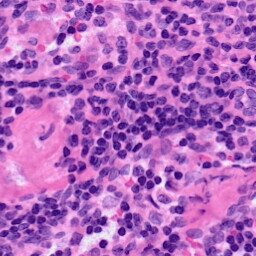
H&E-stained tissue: LymphNode